Question: I've been trying for a long time now to get this working, without success. In my oauth.yml file the app_id and secret_id match my Facebook app settings. I've rebooted my server just in case there's outstanding configuration issues. What could be the problem?
I keep getting:
'''
Given URL is not permitted by the application configuration.: One or more of the given URLs is not allowed by the App's settings. It must match the Website URL or Canvas URL, or the domain must be a subdomain of one of the App's domains
'''
Here's a screenshot of my Facebook App settings:

My fb.init.html.erb file looks like this:
'''
<div id="fb-root"></div>
<script>
window.fbAsyncInit = function() {
// console.log("fbinit file");
FB.init({
appId : '<%= OAUTH_CONFIG['facebook']['app_id'] %>',
status : true,
cookie : true,
xfbml : true,
oauth : true
});
};
(function(d){
// console.log("fbinit file2");
var js, id = 'facebook-jssdk'; if (d.getElementById(id)) {return;}
js = d.createElement('script'); js.id = id; js.async = true;
js.src = "//connect.facebook.net/en_US/all.js";
d.getElementsByTagName('head')[0].appendChild(js);
}(document));
</script>
'''
Thanks for any help.
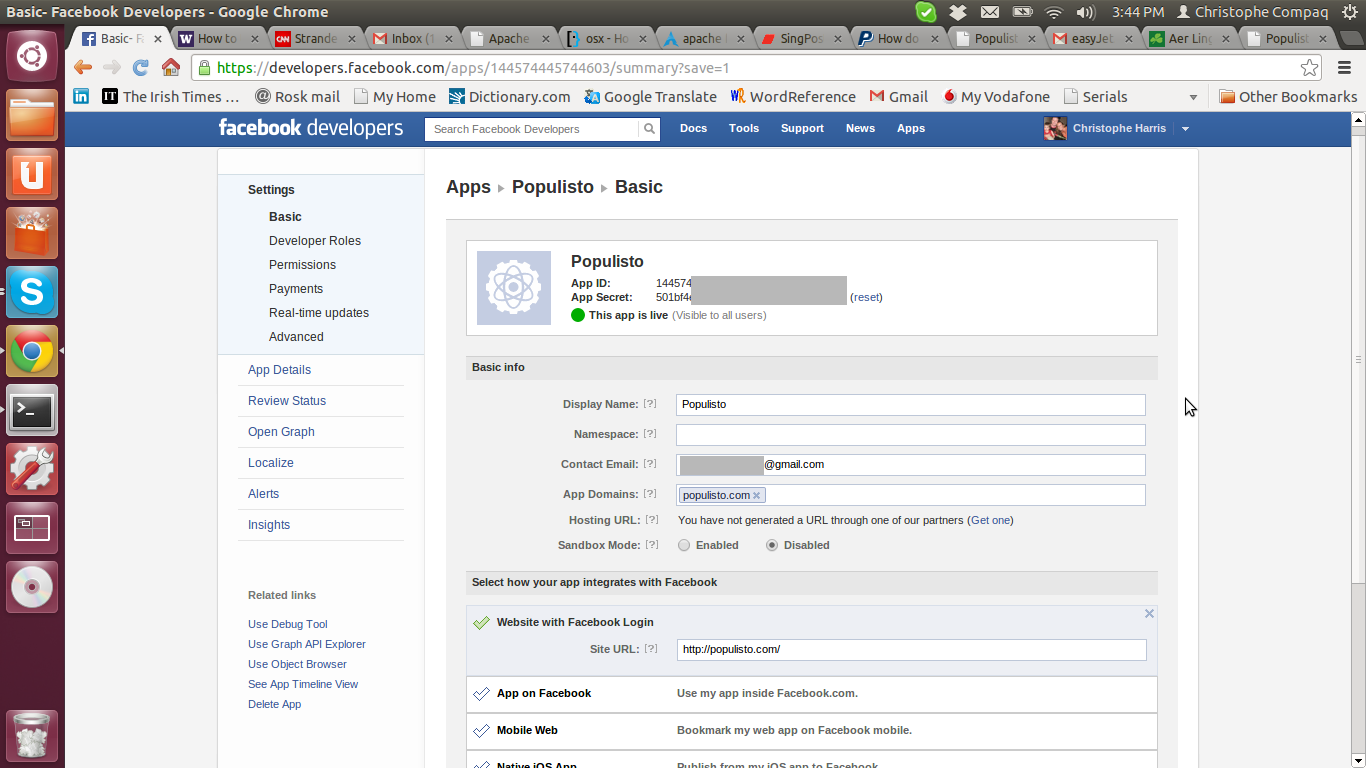
Answer: So it looks like your app id provided in a screenshot and one that actually gets passed to Facebook differ.
In screenshot it starts with '144574...' and your request is
'''
https://www.facebook.com/dialog/oauth?display=popup&domain=populisto.com&scope=email&e2e=%7B%7D&app_id=378201315578308&locale=en_US&sdk=joey&client_id=378201315578308&redirect_uri=http%3A%2F%2Fstatic.ak.facebook.com%2Fconnect%2Fxd_arbiter.php%3Fversion%3D25%23cb%3Df1f01bac64%26origin%3Dhttp%253A%252F%252Fpopulisto.com%252Ff27e5c37e8%26domain%3Dpopulisto.com%26relation%3Dopener%26frame%3Df25e63bce&origin=1&response_type=token%2Csigned_request
'''
so the app_id is '378201315578308'